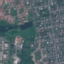
Land use / land cover class: Residential